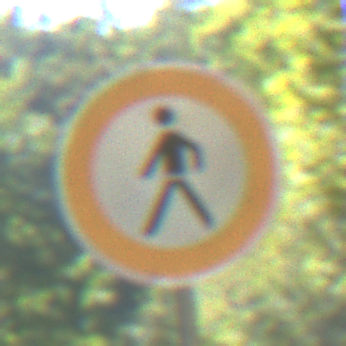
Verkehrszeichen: VerbotFussgaenger
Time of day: Midday
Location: Outdoor (RoadRail)
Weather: Clear
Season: NotSpecified
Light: Natural